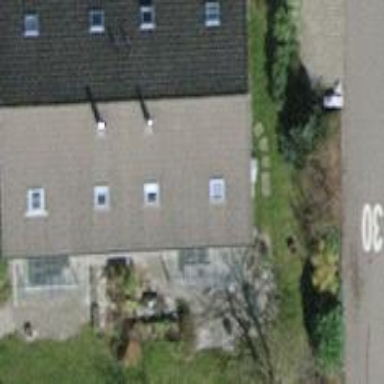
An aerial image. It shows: Building with tile roof.